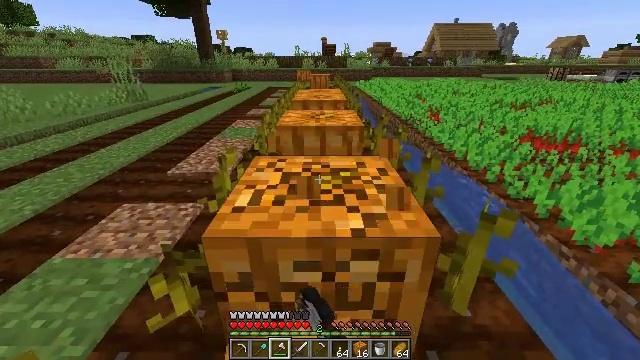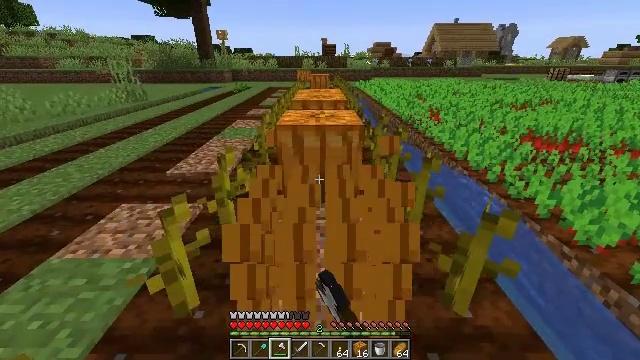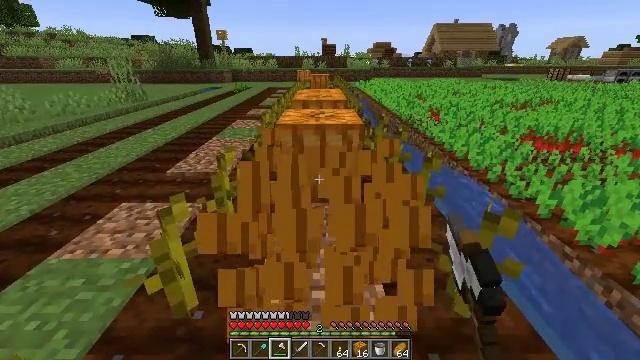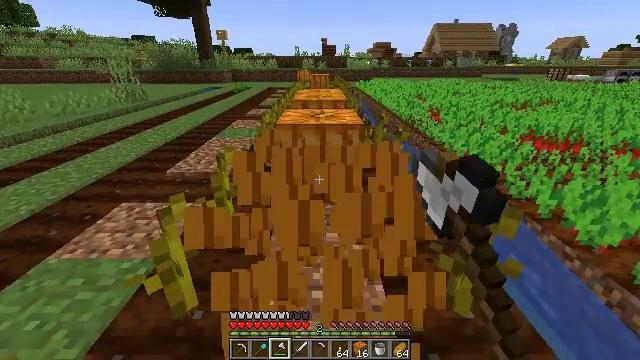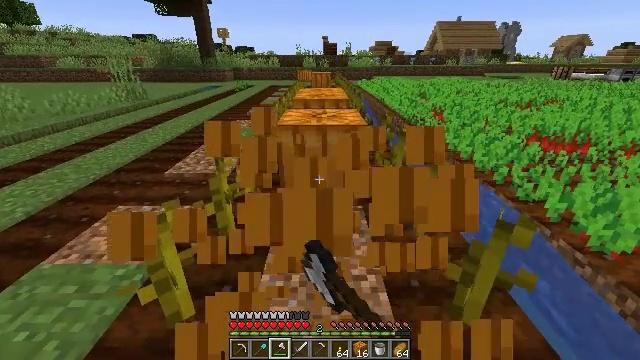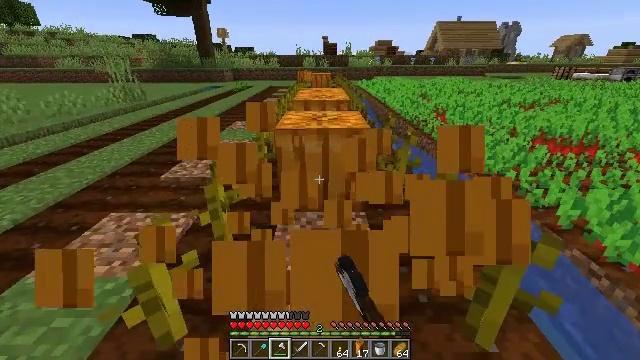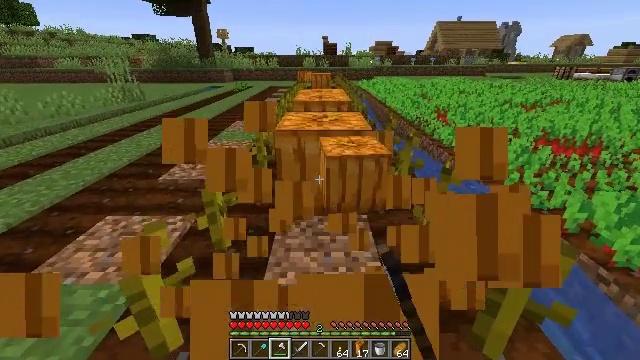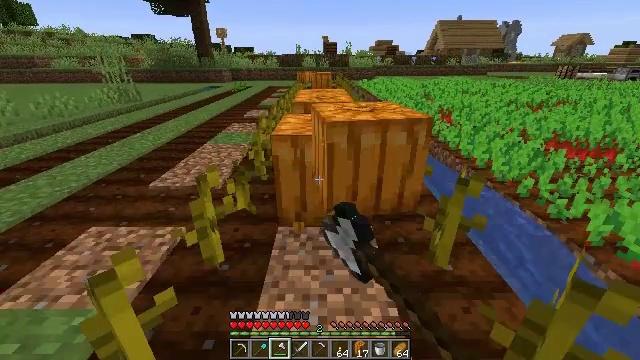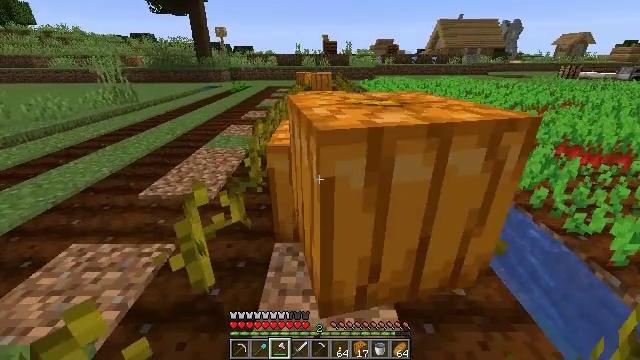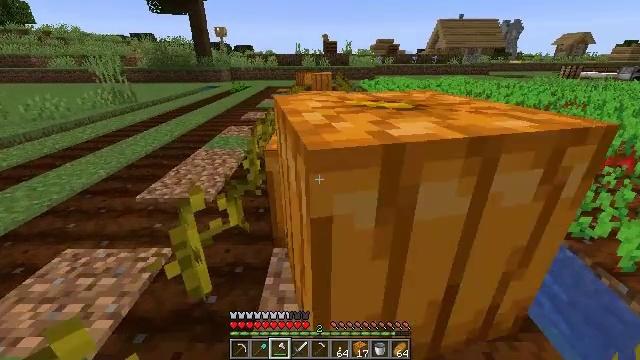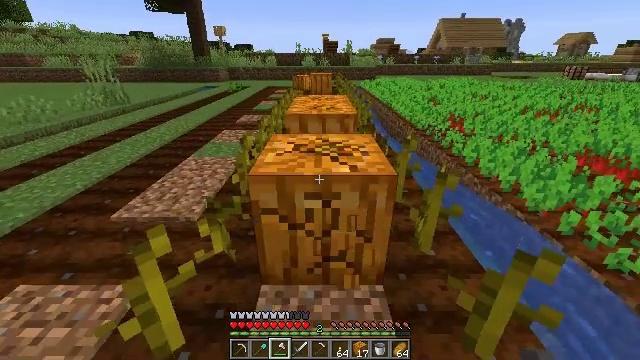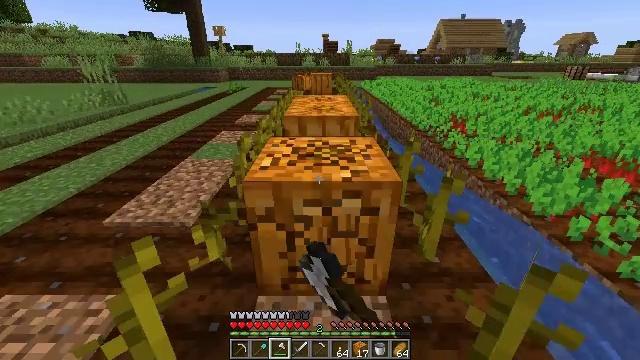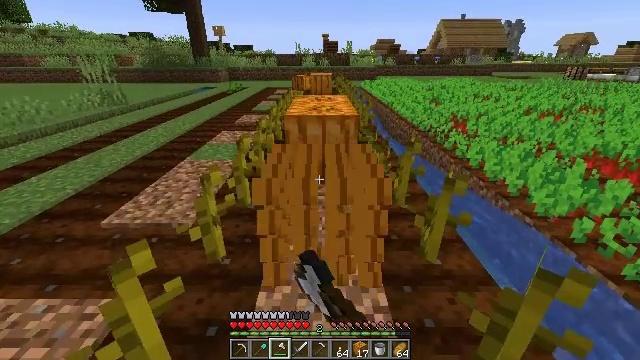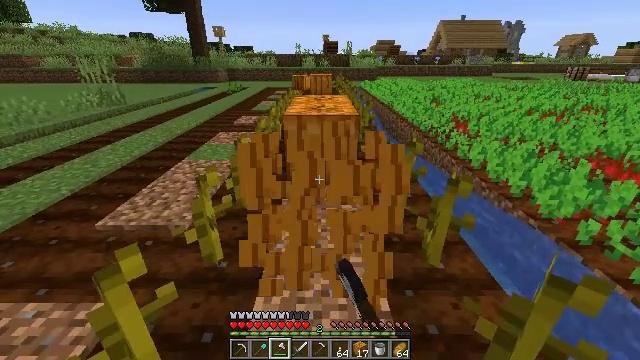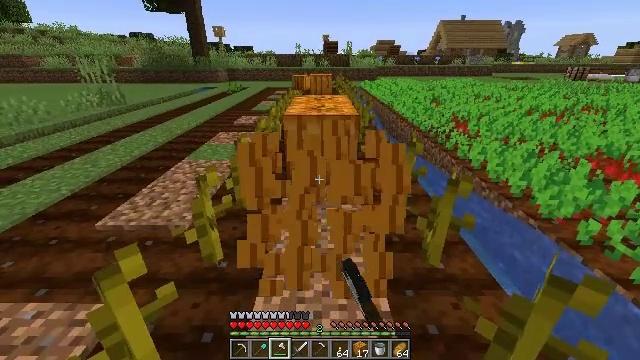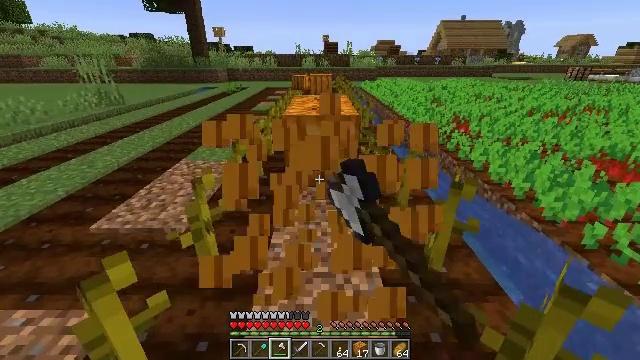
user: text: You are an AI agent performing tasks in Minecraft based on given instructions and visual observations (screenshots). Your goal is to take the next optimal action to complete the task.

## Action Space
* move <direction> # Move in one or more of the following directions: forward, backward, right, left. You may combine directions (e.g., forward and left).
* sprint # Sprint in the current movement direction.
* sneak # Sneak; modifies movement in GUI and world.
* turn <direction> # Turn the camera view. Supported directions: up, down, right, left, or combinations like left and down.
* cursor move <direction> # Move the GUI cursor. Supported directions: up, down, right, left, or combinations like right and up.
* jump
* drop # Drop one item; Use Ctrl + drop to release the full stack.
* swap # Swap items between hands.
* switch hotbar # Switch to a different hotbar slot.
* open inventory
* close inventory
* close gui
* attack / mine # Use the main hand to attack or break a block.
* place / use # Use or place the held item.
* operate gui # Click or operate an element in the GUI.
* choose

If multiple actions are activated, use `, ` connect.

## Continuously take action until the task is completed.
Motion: motion action
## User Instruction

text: Collect the pumpkin by holding left button.
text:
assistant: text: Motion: attack / mine
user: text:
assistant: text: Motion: attack / mine
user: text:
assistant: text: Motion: attack / mine
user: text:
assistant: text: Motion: move forward, attack / mine
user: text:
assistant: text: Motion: move forward, attack / mine
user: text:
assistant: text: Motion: move forward, attack / mine
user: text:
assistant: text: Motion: move forward, attack / mine
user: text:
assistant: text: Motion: move forward, attack / mine
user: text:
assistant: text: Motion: move forward, attack / mine
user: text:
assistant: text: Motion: move forward, attack / mine
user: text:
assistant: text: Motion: attack / mine
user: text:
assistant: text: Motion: attack / mine
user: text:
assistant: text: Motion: attack / mine
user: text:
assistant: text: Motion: attack / mine
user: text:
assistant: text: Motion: move forward, attack / mine
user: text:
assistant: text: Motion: move forward, attack / mine
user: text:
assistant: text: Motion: move forward, attack / mine
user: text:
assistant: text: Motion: move forward, attack / mine
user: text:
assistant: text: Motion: move forward, attack / mine
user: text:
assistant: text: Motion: move forward, attack / mine
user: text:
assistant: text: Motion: move forward, attack / mine
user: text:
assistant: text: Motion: attack / mine
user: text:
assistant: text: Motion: attack / mine
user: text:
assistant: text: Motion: move forward, attack / mine
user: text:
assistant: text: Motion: move forward, attack / mine
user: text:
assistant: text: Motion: move forward, attack / mine
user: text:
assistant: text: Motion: move forward, attack / mine
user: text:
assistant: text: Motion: move forward, attack / mine
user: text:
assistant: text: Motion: attack / mine
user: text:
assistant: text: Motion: attack / mine